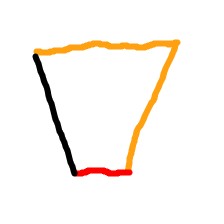
Shape: trapezoid